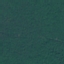
Land use / land cover: Forest